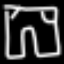
Label: pants